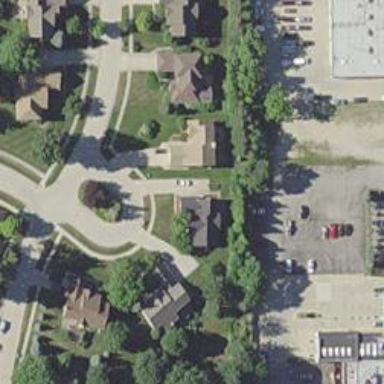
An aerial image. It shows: Residential road.